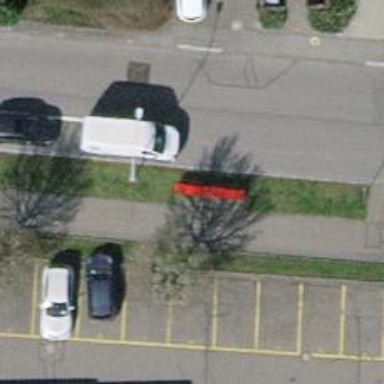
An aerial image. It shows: Red bench.